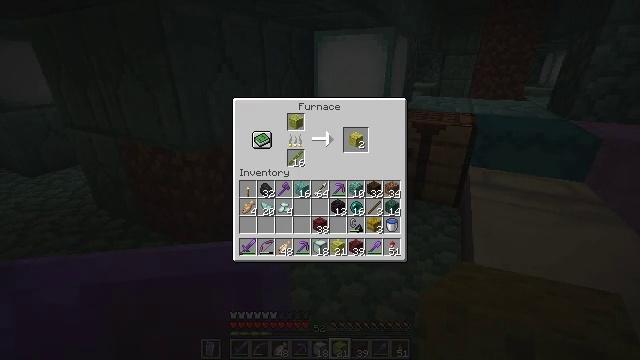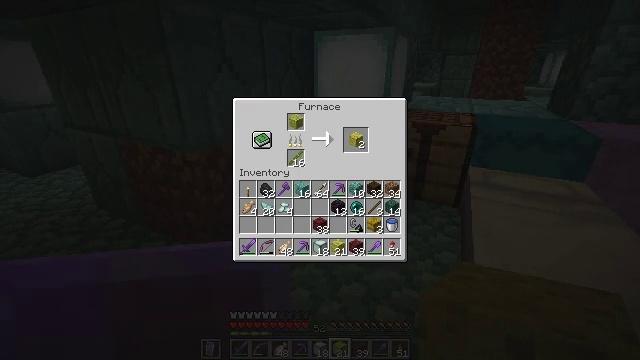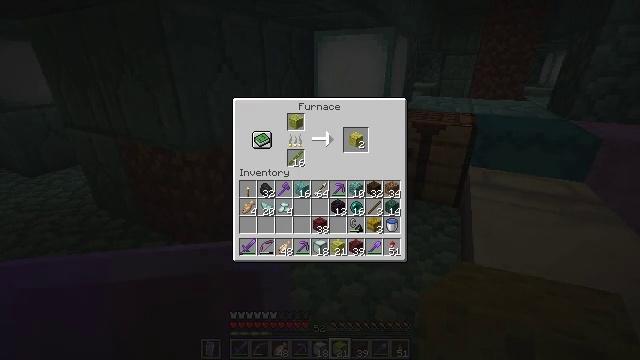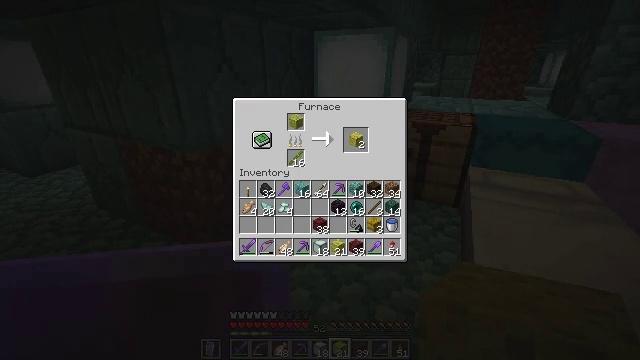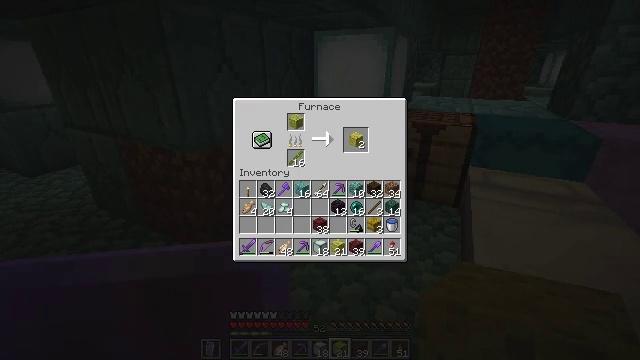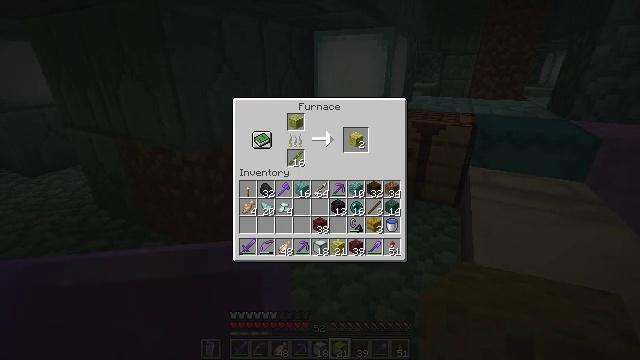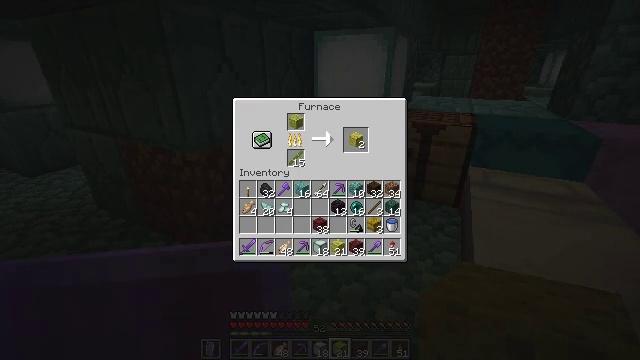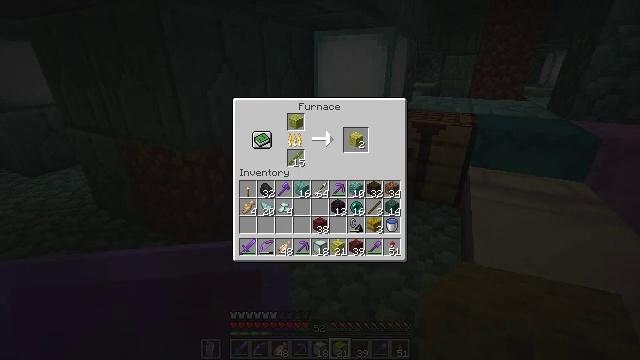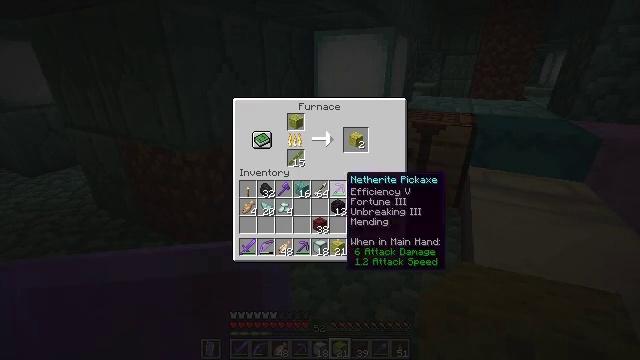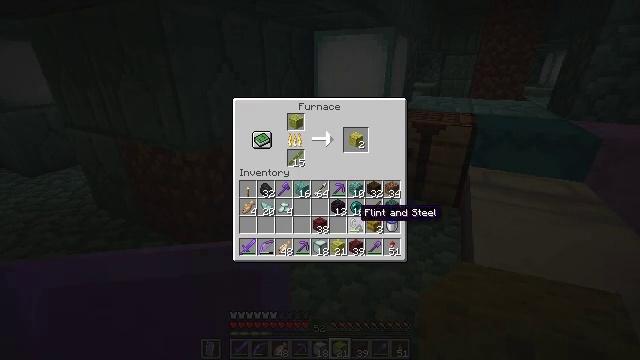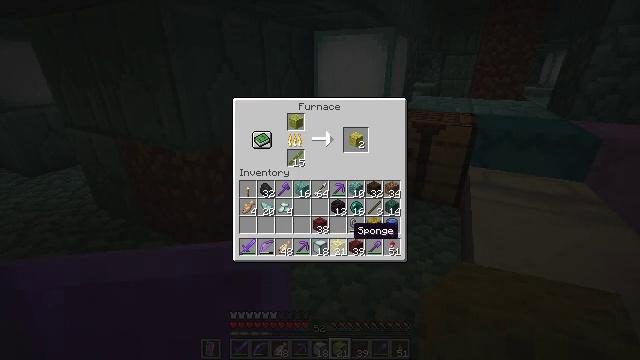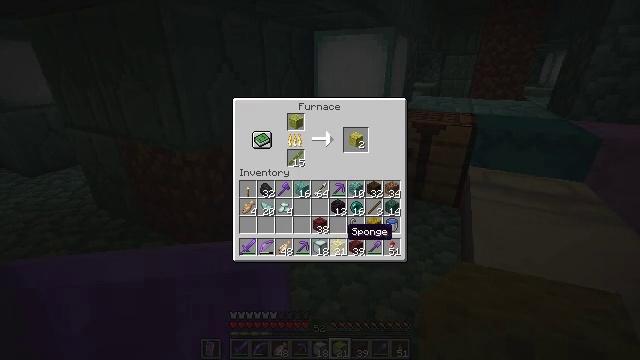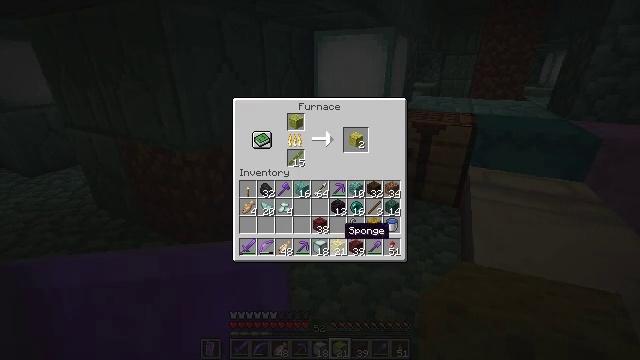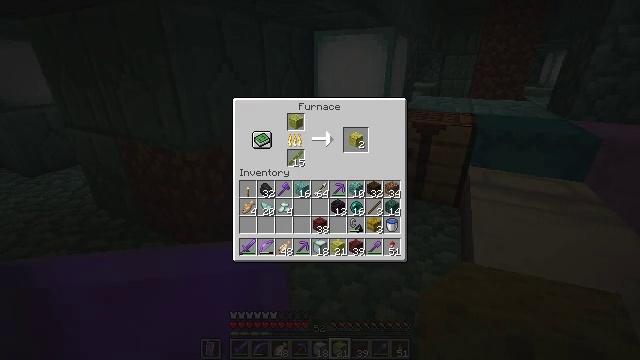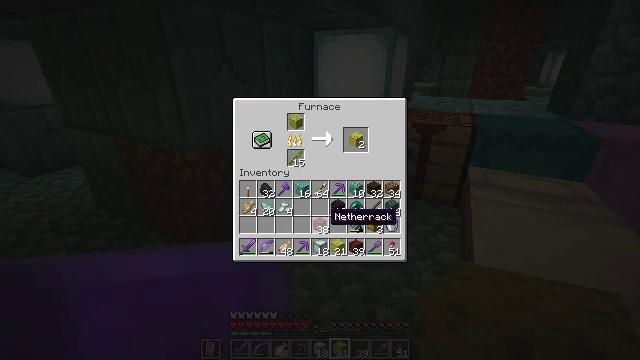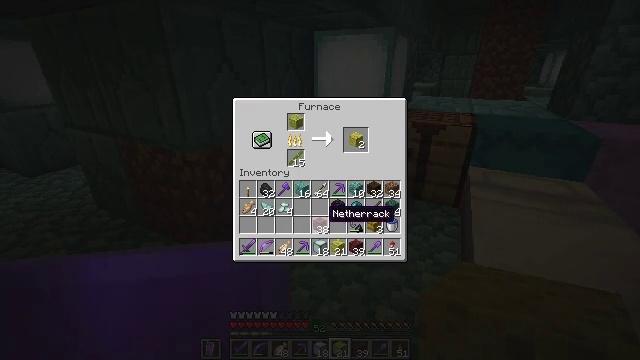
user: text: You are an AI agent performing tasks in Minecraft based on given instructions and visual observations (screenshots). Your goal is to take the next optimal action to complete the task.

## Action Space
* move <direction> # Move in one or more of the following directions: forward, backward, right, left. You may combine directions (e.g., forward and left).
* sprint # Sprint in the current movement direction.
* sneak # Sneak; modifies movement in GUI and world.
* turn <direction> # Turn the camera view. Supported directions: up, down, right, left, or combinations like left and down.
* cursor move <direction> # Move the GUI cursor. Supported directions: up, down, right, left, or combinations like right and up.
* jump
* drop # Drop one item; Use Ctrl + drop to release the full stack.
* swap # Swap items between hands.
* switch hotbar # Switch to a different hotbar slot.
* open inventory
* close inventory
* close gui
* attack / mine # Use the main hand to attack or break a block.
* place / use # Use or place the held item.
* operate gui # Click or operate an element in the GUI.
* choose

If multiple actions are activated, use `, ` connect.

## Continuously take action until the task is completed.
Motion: motion action
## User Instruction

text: craft item sponge
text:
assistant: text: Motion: no_op
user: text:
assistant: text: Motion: no_op
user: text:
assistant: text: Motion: no_op
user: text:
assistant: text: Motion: no_op
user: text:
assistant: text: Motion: no_op
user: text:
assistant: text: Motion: no_op
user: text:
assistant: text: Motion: turn right and down
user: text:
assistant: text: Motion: turn right and down
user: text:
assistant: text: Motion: turn right and down
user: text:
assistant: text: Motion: turn down
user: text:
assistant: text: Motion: no_op
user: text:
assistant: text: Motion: no_op
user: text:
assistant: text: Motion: no_op
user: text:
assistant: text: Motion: turn left and up
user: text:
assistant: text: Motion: no_op
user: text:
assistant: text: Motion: no_op
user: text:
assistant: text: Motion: no_op
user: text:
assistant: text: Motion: no_op
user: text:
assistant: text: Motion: attack / mine
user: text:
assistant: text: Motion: attack / mine
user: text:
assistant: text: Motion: attack / mine
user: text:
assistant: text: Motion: attack / mine
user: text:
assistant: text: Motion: turn right and down
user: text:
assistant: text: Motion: turn right and down
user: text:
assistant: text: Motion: no_op
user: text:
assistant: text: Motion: no_op
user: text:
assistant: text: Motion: no_op
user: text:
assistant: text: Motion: no_op
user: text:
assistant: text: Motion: no_op
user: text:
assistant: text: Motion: no_op